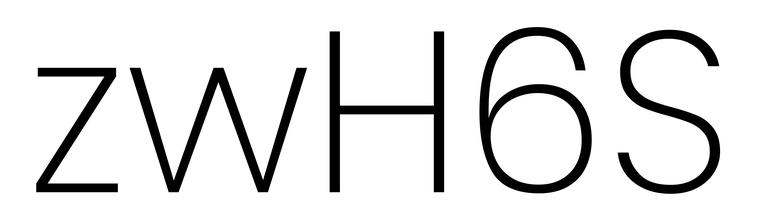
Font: Poppins-ExtraLight